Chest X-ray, PA view. Patient: 59 years old, sex M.
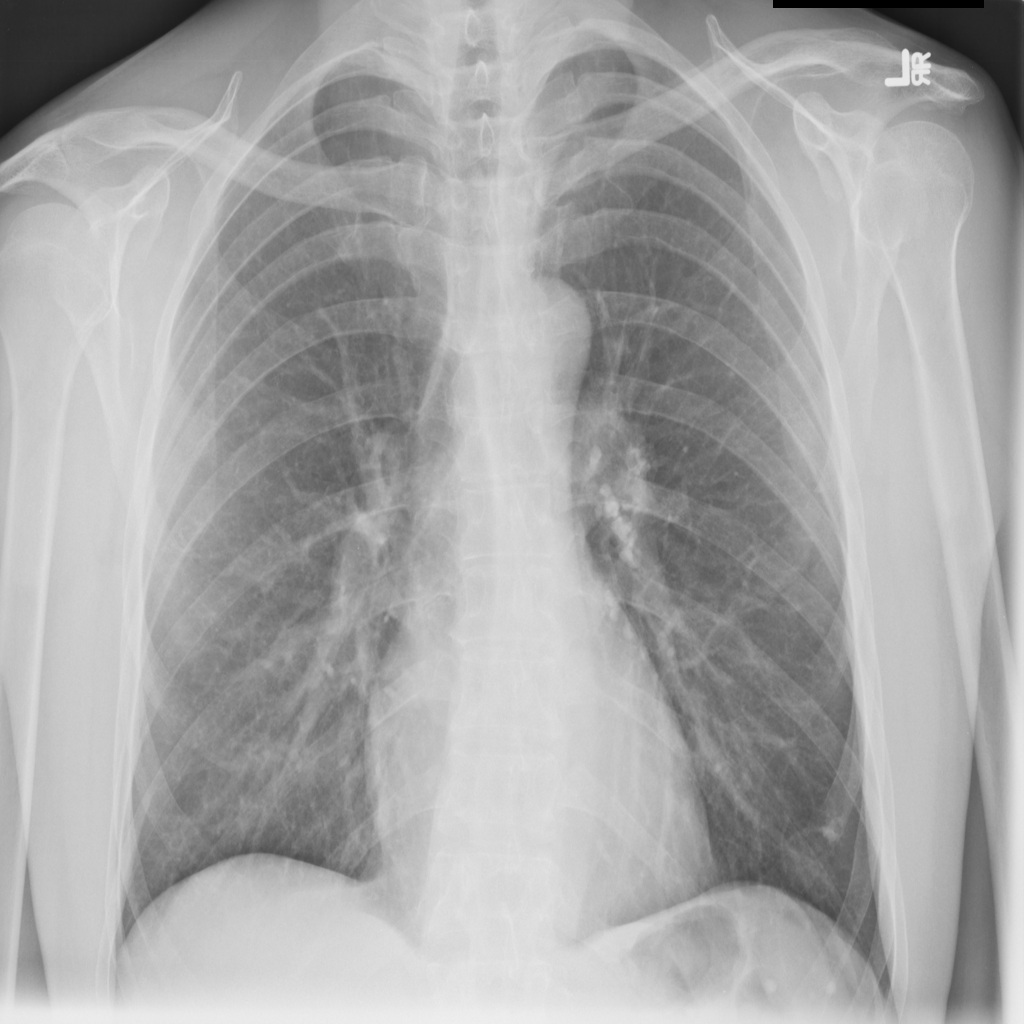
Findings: No Finding